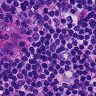
Metastatic tissue present: no